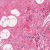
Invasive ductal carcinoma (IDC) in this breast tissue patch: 0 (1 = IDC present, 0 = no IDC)